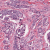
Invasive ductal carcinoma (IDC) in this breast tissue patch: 1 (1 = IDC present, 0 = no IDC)